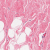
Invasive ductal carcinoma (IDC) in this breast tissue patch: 0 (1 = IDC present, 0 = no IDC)